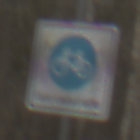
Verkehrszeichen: BeginnFahrradstrasse
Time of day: MorningAfternoon
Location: Outdoor (Nature)
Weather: PartlyCloudy
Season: Winter
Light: Natural